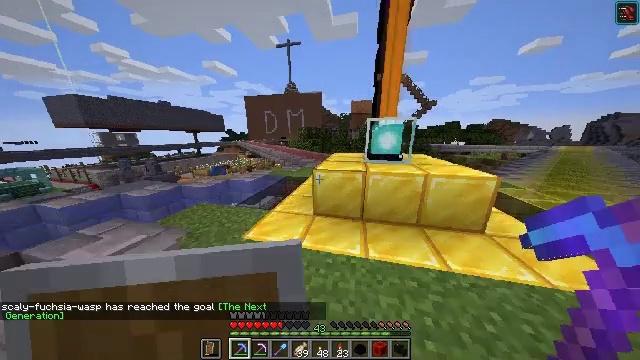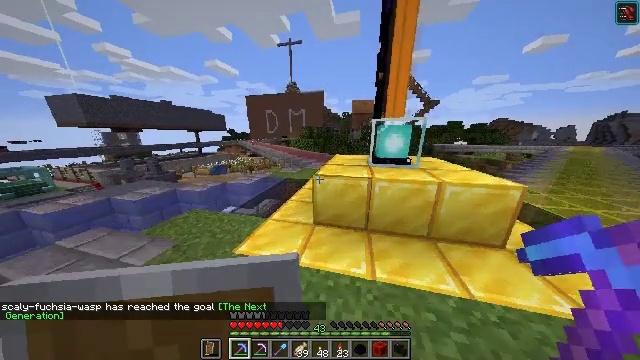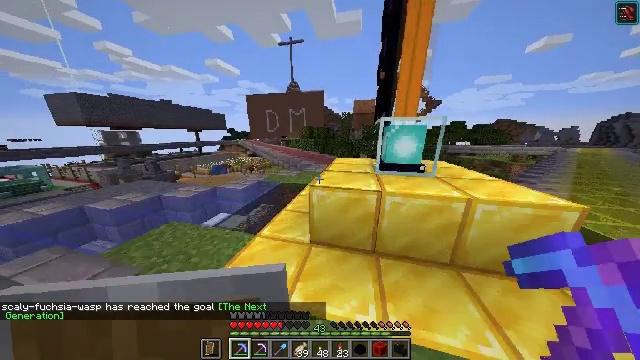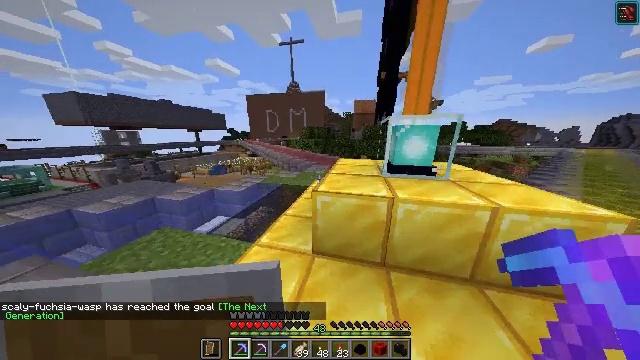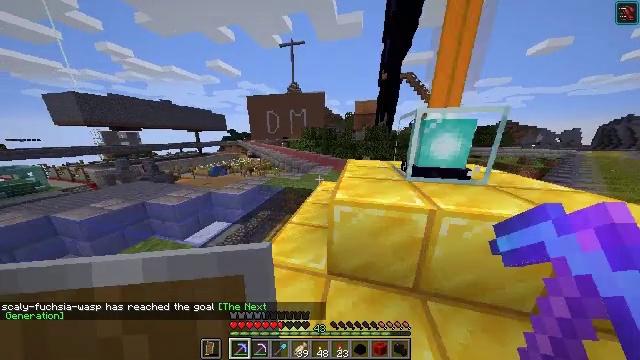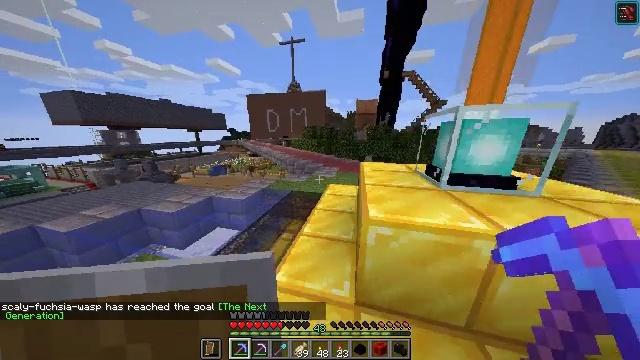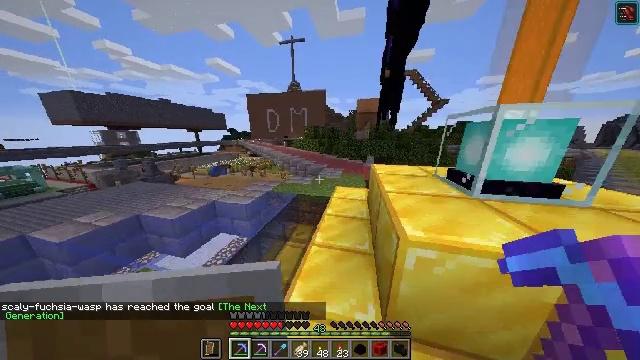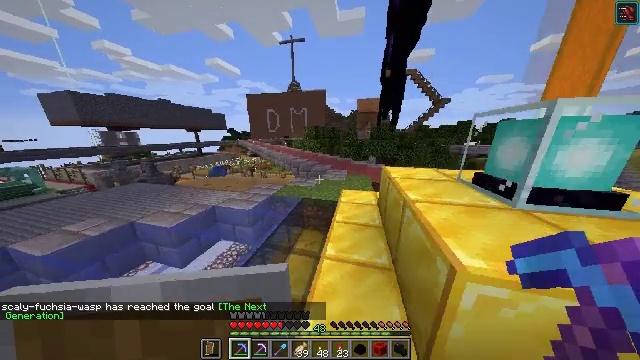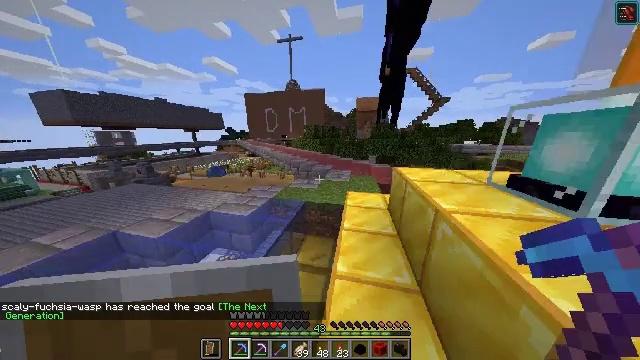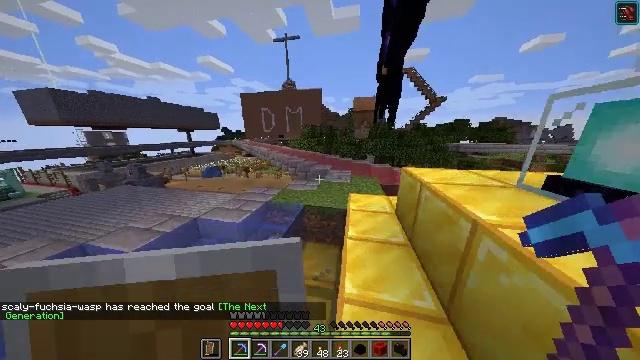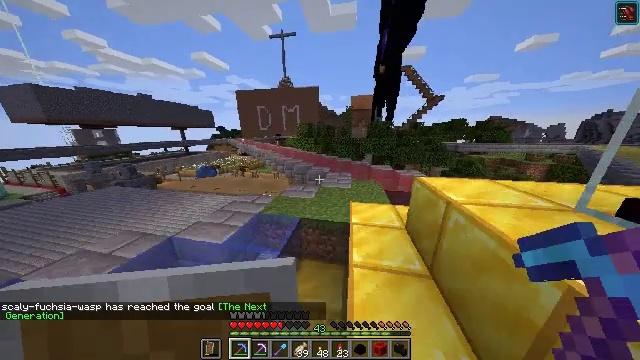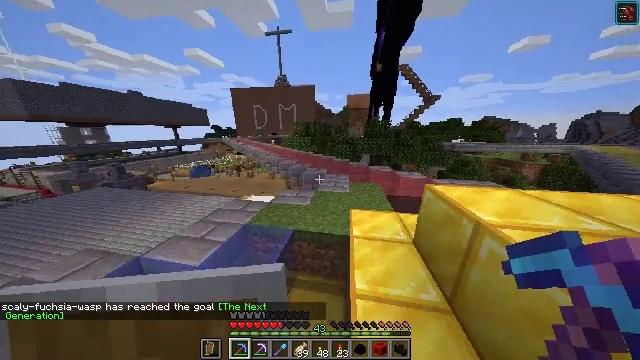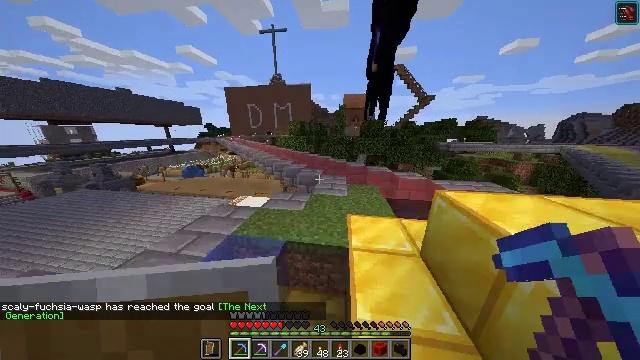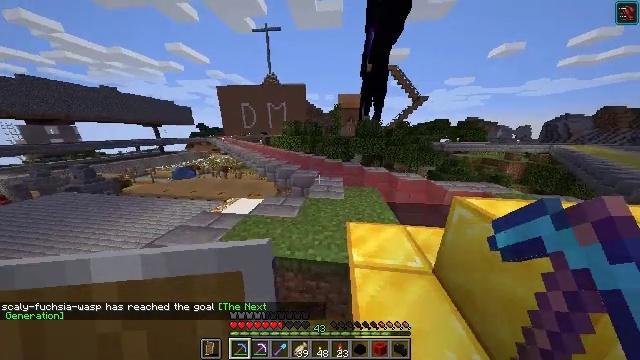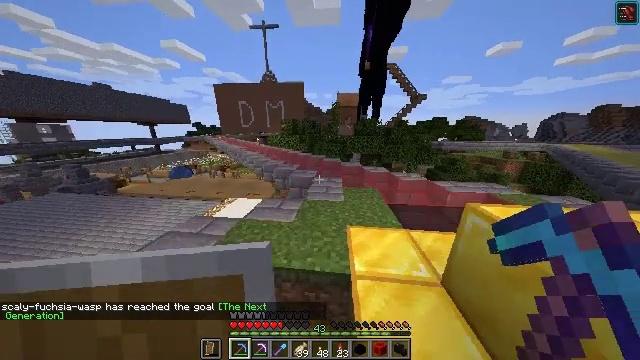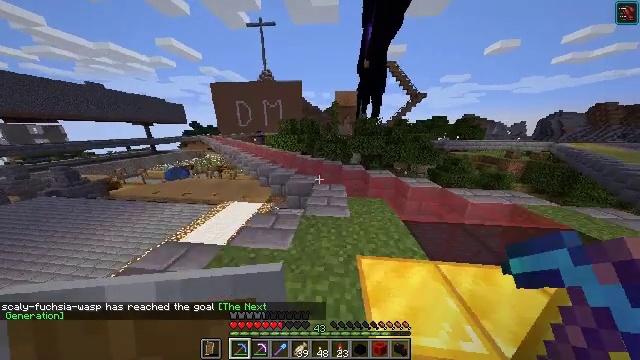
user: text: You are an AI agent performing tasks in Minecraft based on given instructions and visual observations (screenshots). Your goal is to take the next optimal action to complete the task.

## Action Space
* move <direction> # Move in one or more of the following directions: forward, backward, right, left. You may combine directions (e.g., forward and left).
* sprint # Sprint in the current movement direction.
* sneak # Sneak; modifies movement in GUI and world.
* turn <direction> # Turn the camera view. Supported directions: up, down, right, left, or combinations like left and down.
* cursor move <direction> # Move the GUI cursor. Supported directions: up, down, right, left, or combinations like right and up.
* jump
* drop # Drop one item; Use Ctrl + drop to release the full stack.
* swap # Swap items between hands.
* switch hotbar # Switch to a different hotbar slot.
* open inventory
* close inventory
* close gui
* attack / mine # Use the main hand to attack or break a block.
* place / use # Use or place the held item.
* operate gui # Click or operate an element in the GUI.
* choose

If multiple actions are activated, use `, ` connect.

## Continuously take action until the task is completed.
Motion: motion action
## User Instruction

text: Gather the dragon head by mining the wall it's attached to.
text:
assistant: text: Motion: move forward
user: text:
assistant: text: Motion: move forward
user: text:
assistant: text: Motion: move forward and move left
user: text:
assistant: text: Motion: move forward and move left
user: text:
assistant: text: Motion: move forward and move left
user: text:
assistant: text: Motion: move forward and move left
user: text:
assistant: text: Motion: move forward
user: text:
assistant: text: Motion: move forward
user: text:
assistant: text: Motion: move forward, turn right
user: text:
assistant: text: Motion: move forward, turn right
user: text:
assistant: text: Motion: move forward, turn right
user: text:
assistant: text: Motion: move forward, turn right
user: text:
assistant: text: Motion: move forward, turn right
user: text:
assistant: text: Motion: move forward
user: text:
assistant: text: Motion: move forward
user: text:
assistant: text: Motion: move forward
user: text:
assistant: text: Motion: move forward
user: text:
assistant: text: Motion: move forward
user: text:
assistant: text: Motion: move forward
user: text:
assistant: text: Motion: move forward
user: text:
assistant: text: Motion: move forward, turn left
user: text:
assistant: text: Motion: move forward, turn left
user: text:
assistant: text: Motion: move forward, turn left
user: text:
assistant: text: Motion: move forward
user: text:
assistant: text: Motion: move forward, turn left
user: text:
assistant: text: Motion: move forward
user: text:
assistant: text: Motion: move forward, turn left
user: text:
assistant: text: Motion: move forward, turn left
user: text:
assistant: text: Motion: move forward, turn left
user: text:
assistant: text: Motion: move forward, turn left